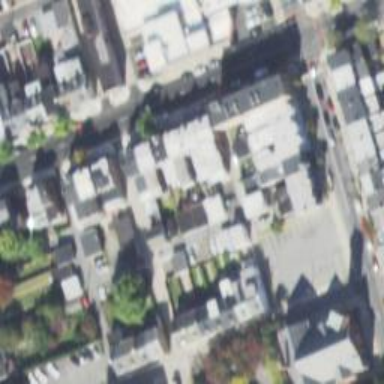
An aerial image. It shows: Alleyway designated as service road.